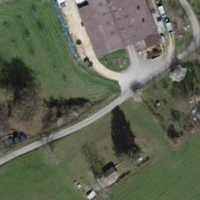
EUNIS habitat code: 25
Species observed at this site:
Primula vulgaris
Erithacus rubecula
Spinus spinus